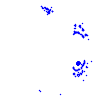
Particle: electron